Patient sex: M
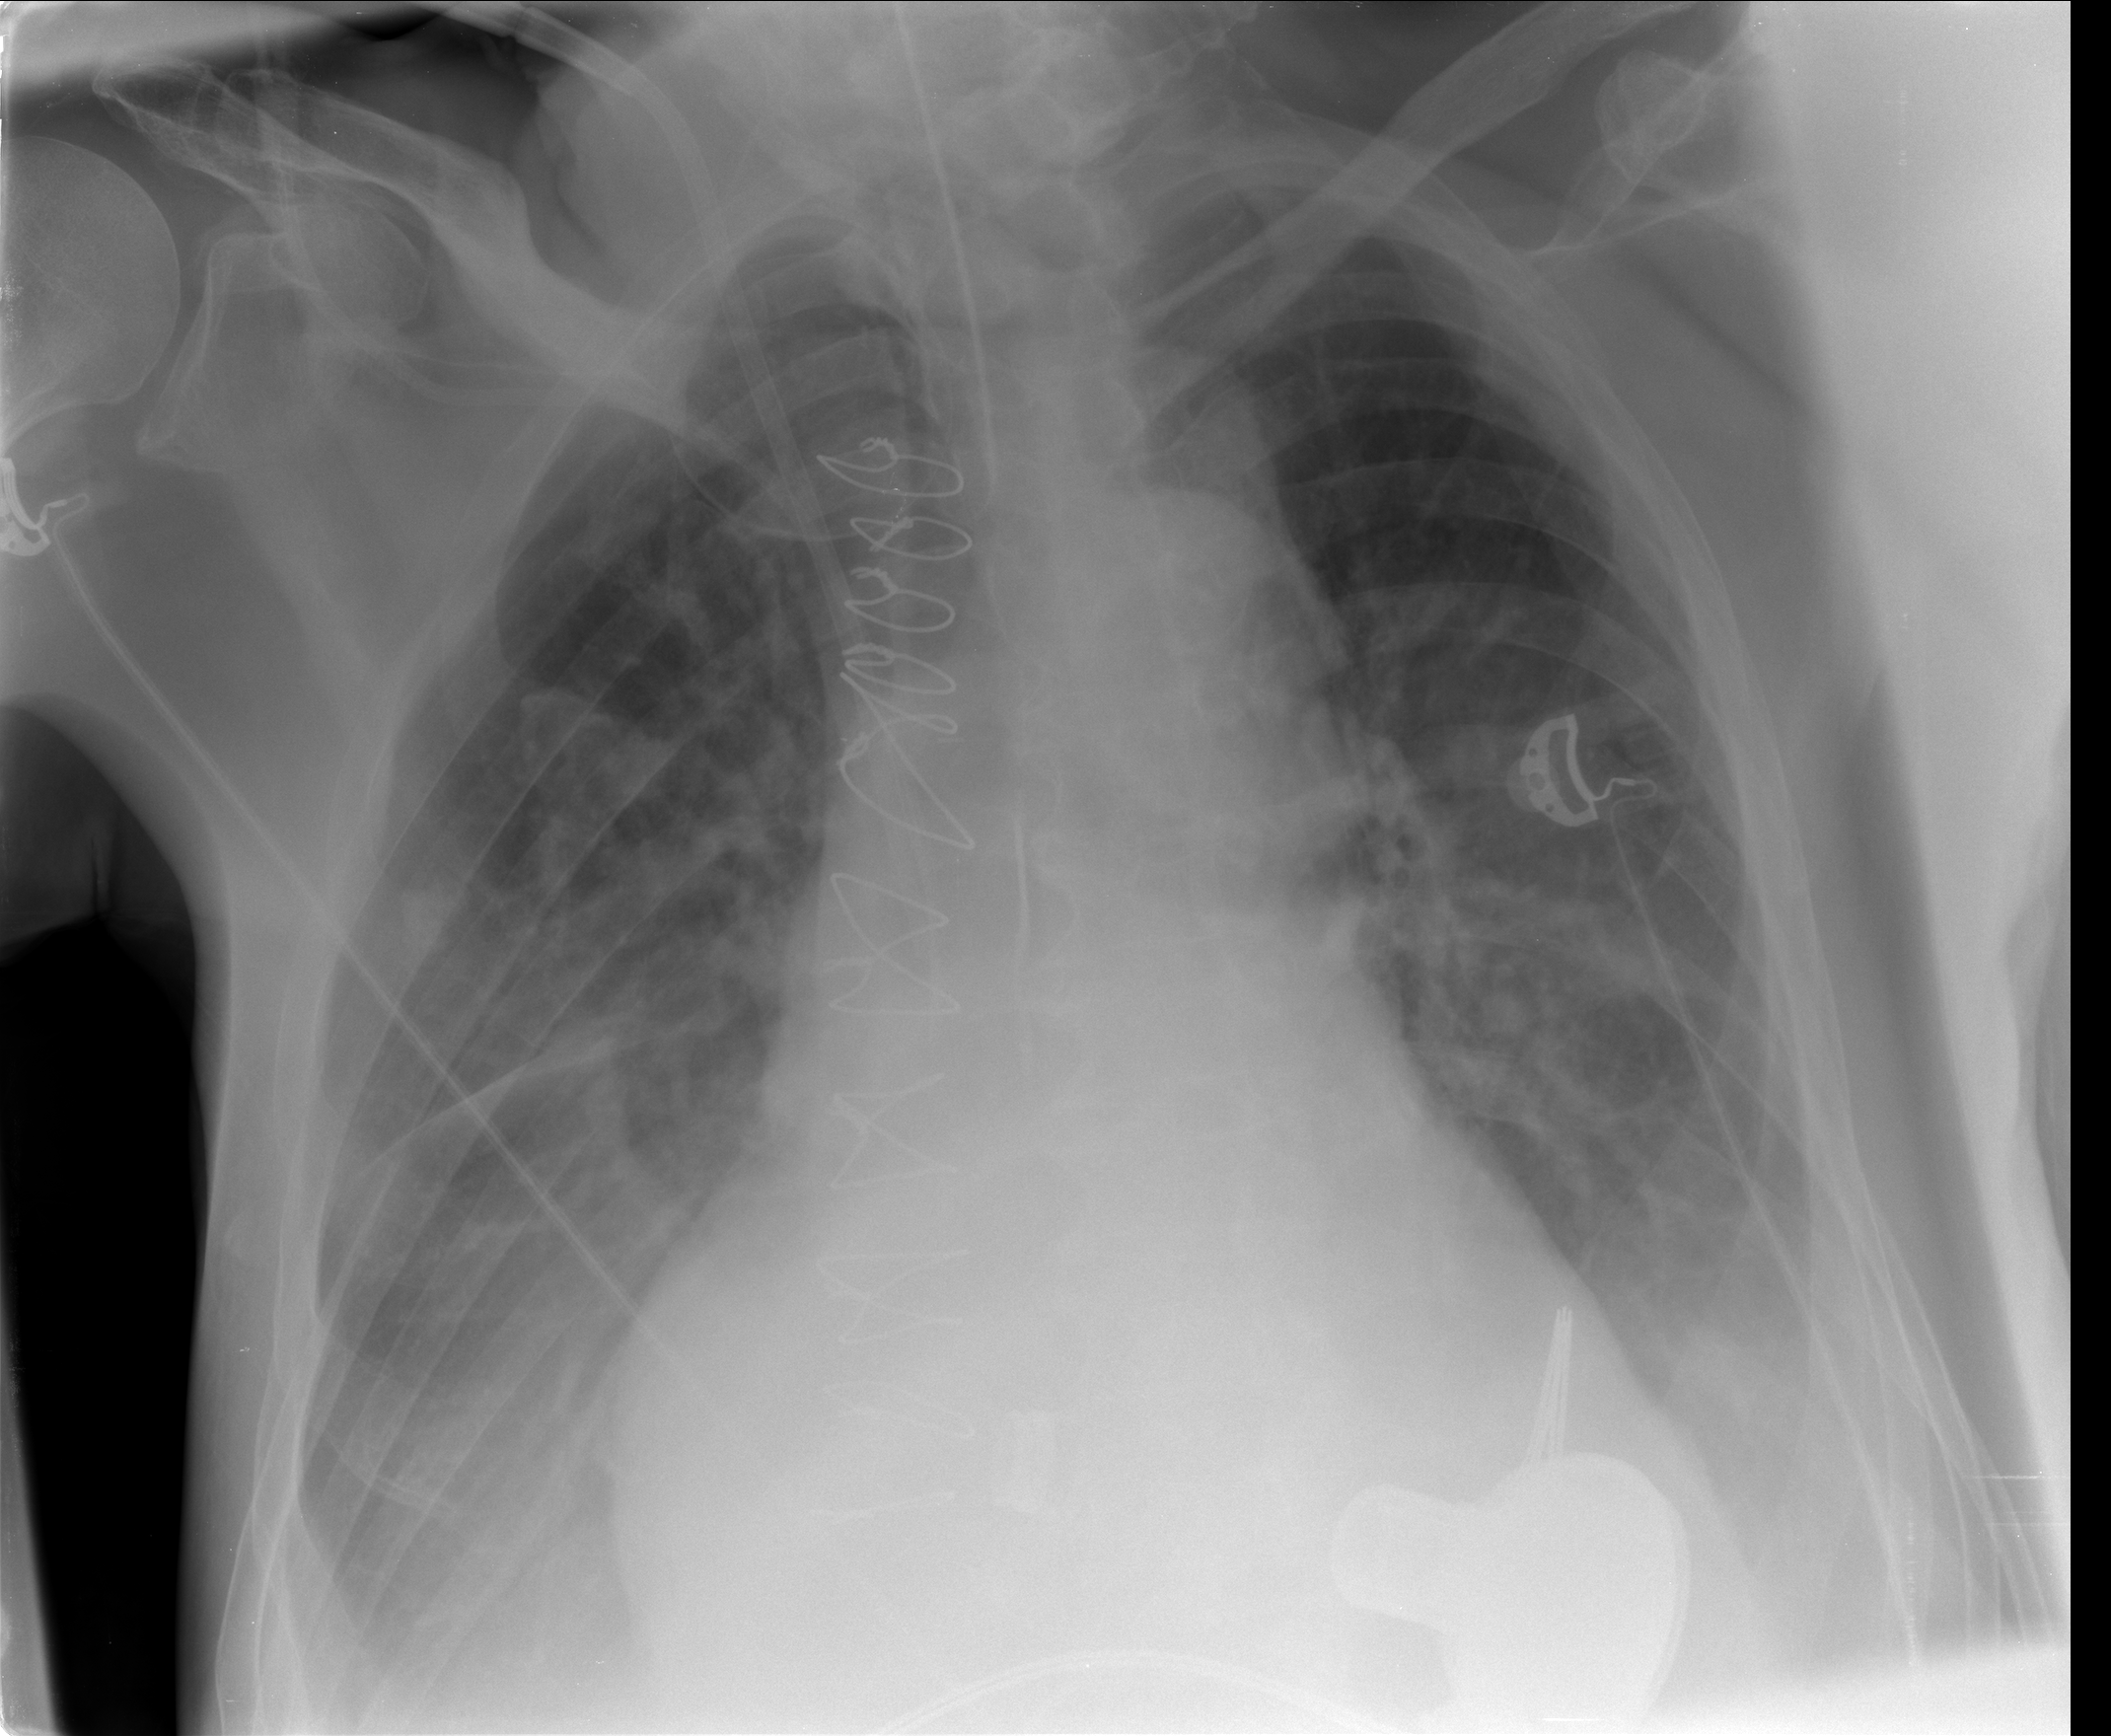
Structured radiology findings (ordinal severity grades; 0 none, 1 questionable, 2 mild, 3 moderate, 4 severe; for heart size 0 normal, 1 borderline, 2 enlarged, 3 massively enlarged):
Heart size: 2
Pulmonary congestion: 2
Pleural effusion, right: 2
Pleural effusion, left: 2
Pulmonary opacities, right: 2
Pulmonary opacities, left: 2
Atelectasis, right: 2
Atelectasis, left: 2